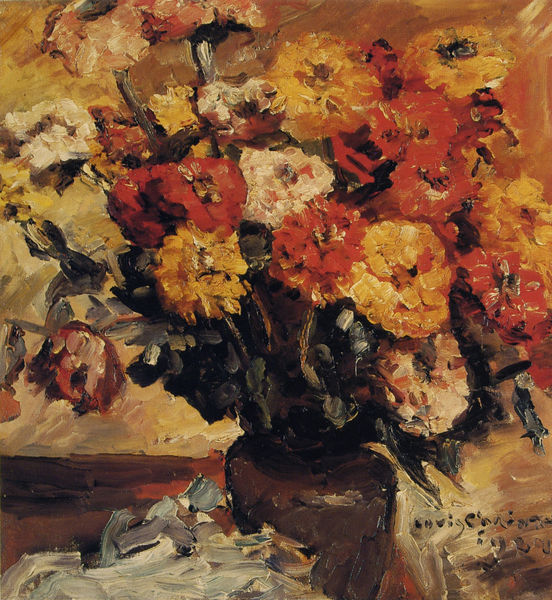
Titel: Zinnien
Künstler: Lovis Corinth
Institution: (Privatsammlung)
Schlagwörter: blau, blätter, gemälde, weiß, gelb, grün, impressionismus, blume, blumen, braun, bunt, hintergrund, orange, schwarz, tisch, blüten, rosen, rot, tuch, expressionismus, flächig, malerei, alt, wand, falten, bild, signatur, tischtuch, öl, stoff, decke, pflanze, pflanzen, rosa, krug, stilleben, stillleben, vase, topf, schrift, blumenvase, warm, linien, französisch, ölgemälde, duktus, tapete, strauss, deutsch, stil, striche, blumenstrauss, stiel, stiele, stile, corinth, lovis, lovis corinth, blumenstillleben, stengel, welk, pinselstrich, plastizität, blumenstilleben, nelken, kräftig, englisch, blühten, astern, expresionismus, anemonen, louis, biene, blumenstengel, pföanzen, organg, rosenstrauss, gel', blumenstraß, zinnien, gelbn, tagetes, studentenblumen, blumenimpression, blumenvasse